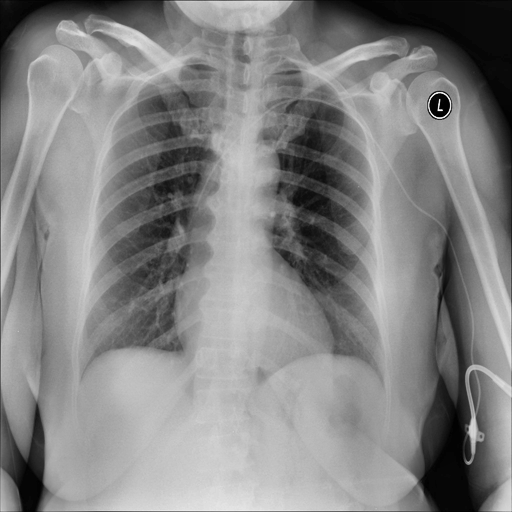
Finding: NORMAL